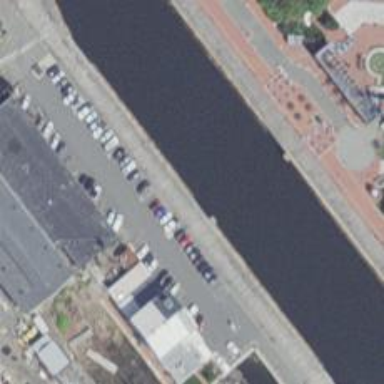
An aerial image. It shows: Dock by the waterway.